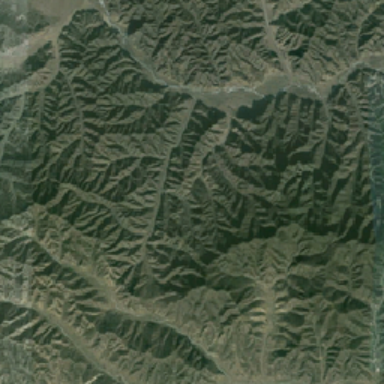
There are two valleys across the building .